Interaction volume radius: 10 \u00c5
Interaction volume height: 10 \u00c5
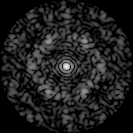
Disorder parameter: 0.7032